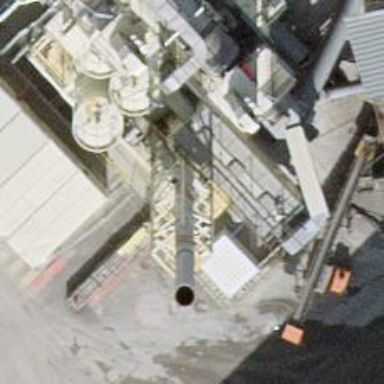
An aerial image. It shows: Chimney that is man-made.